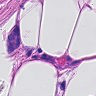
Metastatic tissue present: yes